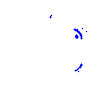
Particle: pion